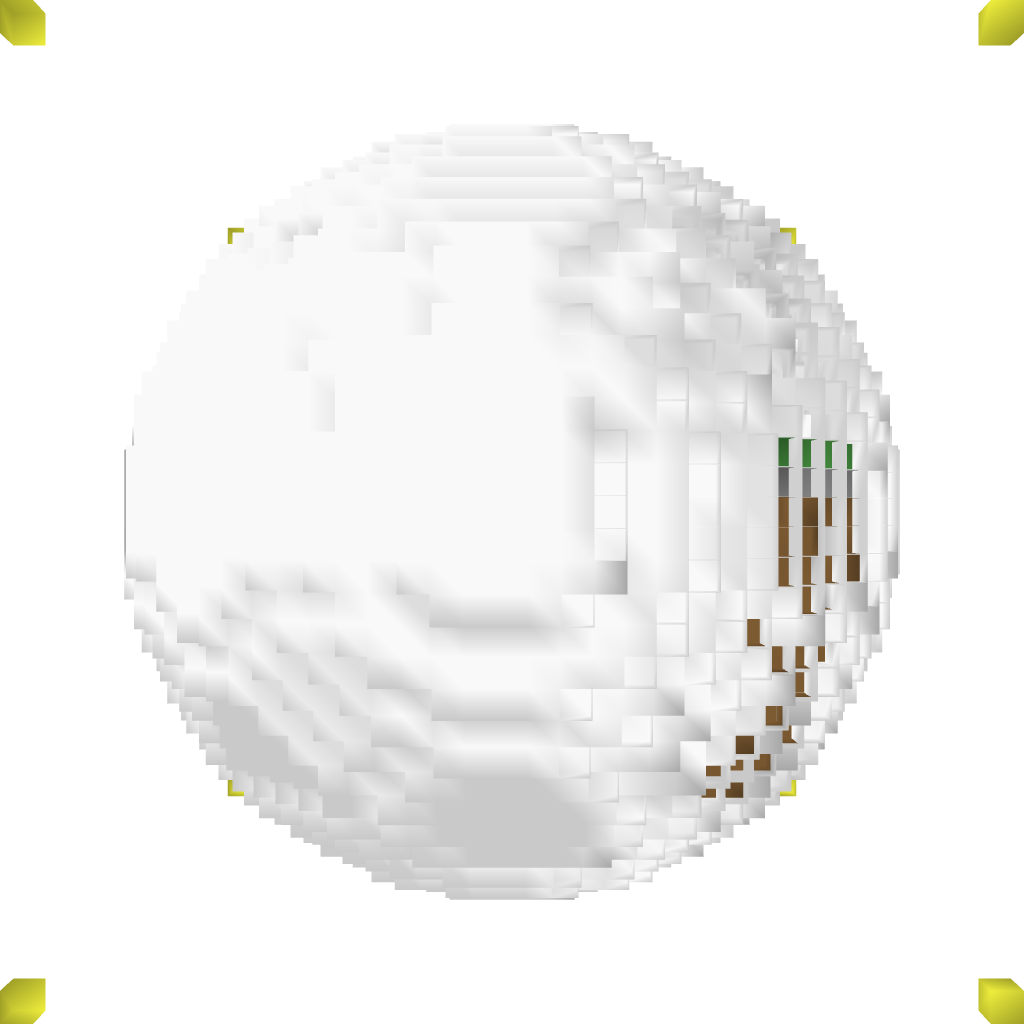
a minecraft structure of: PVP Meadow good quality